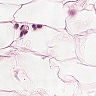
Metastatic tissue present: no